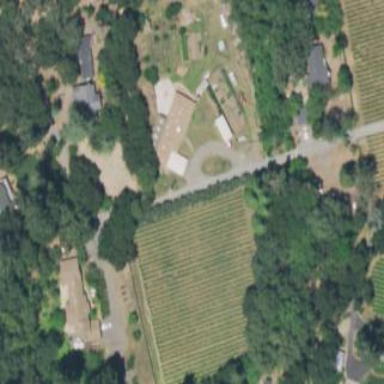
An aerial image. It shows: Vineyard growing grapes.